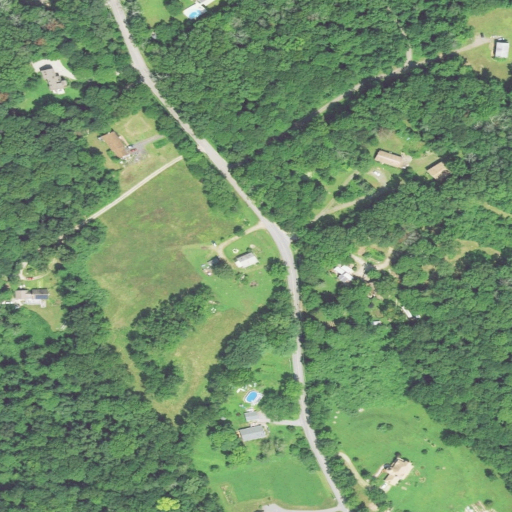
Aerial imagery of mountain in Connecticut named Standish Hill containing deciduous forest, mixed forest, open development, low intensity development, pasture, and medium intensity development